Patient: sex M, age 48
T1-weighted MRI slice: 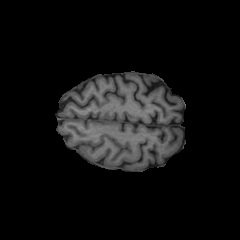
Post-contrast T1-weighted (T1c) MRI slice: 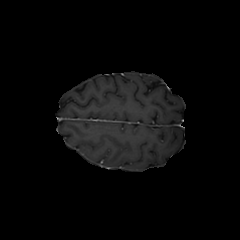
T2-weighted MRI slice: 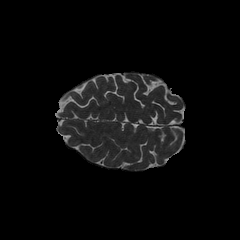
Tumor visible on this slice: no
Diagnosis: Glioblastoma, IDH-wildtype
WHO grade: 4